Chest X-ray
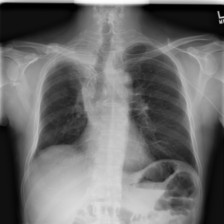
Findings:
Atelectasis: negative
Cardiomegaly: negative
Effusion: negative
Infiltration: negative
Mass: negative
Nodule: negative
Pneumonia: negative
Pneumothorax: negative
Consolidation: negative
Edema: negative
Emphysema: negative
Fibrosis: negative
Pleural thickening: negative
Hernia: negative